Question: I am trying to implement UISearch bar but I have some problems.
When app starts I add table view like this:
'''
ChannelTableViewRootController *firstViewController = [[ChannelTableViewRootController alloc] initWithStyle:UITableViewStylePlain];
navigationController = [[UINavigationController alloc]initWithRootViewController:firstViewController];
navigationController.navigationBar.hidden = NO;
UIView *uv = self.view;
[uv addSubview:[navigationController view]];
'''
I add UISearch bar in xib. Connect it to UISearchBar variable from my header file. Set delegate to self, and try to add it to header of tableview:
'''
self.tableView.tableHeaderView = searchBar;
searchBar.autocorrectionType = UITextAutocorrectionTypeNo;
'''
And when I make object manually ''searchBar = [[UISearchBar alloc]init]; // + code from above'' I got displayed search bar like on image but nothing happends and can't put it over that header. I am trying to make search like in address book with scopes etc.

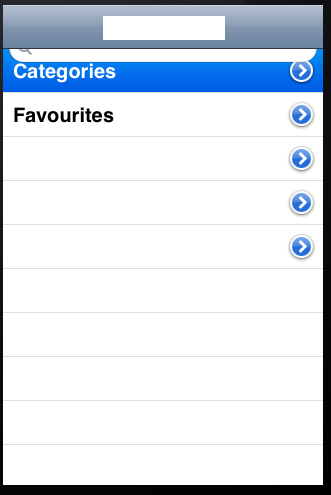
Answer: Have you tried to create the searchbar with the initWithFrame. Try giving Values to it and adding subView to the view not on header. I think you have some mistake in positioning.
You also specified that you added UISearchbar in xib and also you have allocated in the coding also. Dont do that its a wrong way. Do any one of them i suggest you if you add tableView programatically then add searchbar programatically. Or assign them both in Xib.
Otherwise have a look at this tutorial
<URL>